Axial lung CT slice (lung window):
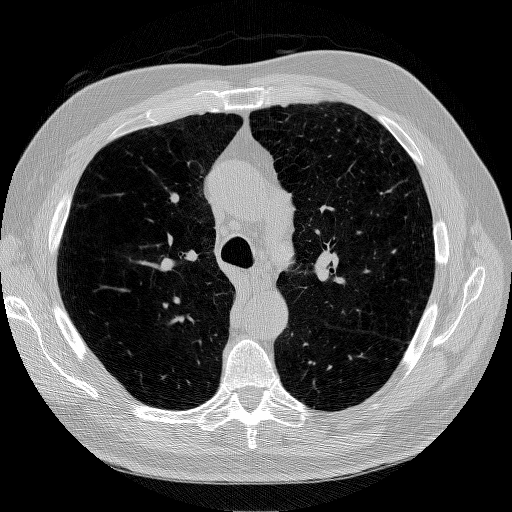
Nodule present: no